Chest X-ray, PA view. Patient: 40 years old, sex M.
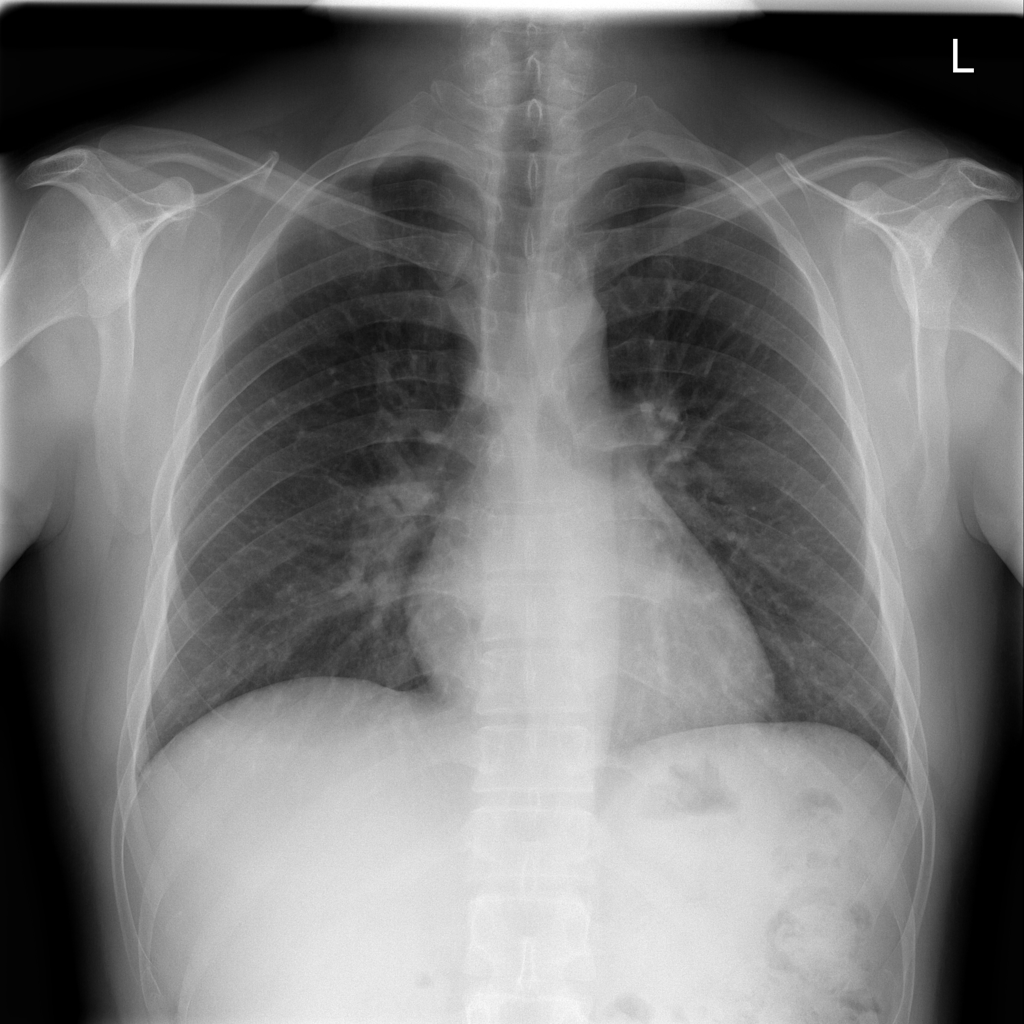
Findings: Nodule